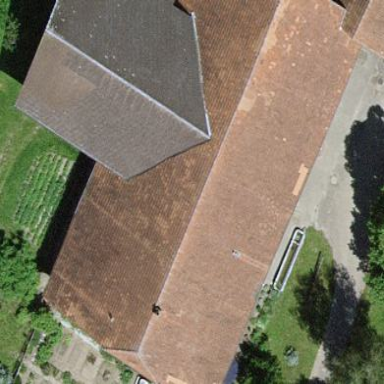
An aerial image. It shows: Farm building.